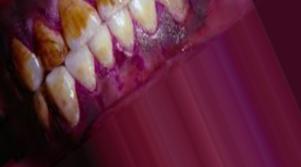
Condition: Tooth Discoloration